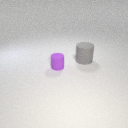
small purple rubber cylinder in front of large gray rubber cylinder